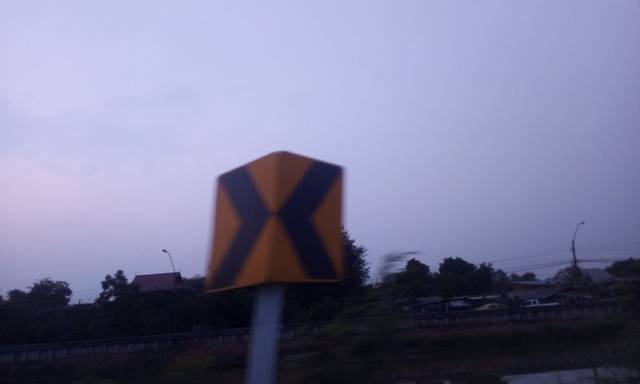
Region: Thailand
Coordinates: 13.86, 100.869